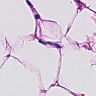
Metastatic tissue present: no